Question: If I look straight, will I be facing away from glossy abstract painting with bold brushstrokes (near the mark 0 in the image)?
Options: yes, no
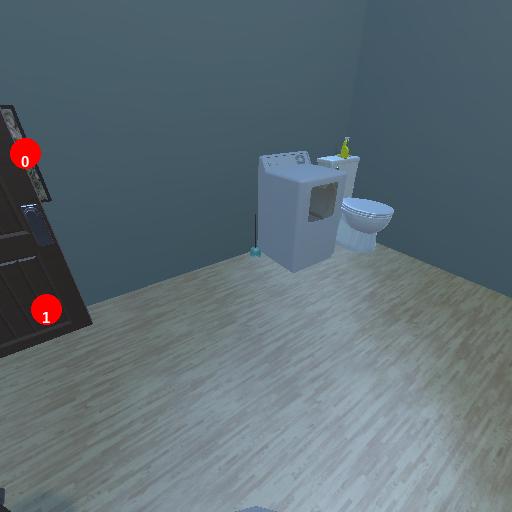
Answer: yes